Question:
How i can read just color item in the image with out all data sub child?
I try this
'''
val database = FirebaseDatabase.getInstance()
val personalDataReference = database.getReference("user personal data")
val messageList = ArrayList<String>()
personalDataReference.addValueEventListener(object : ValueEventListener{
override fun onDataChange(dataSnapshot: DataSnapshot){
messageList.add(dataSnapshot.value.toString())
}
override fun onCancelled(error: DatabaseError) {
// Failed to read value
Log.w(TAG, "Failed to read value.", error.toException())
}
})
'''
but it get all the data
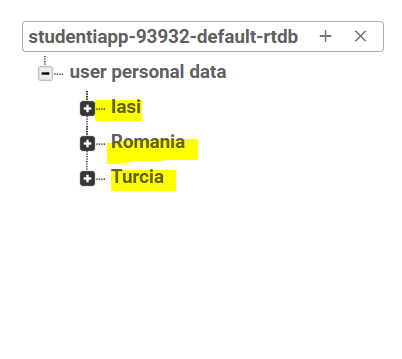
Answer: The things you've marked yellow are known as in Firebase terms.
To get a list of only the keys, you can do:
'''
personalDataReference.addValueEventListener(object : ValueEventListener{
override fun onDataChange(dataSnapshot: DataSnapshot){
for (childSnapshot in dataSnapshot.children) {
messageList.add(childSnapshot.key)
}
}
'''
Note that this will still read all JSON from the database, but the list will only contain the keys.